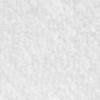
Label: no_change